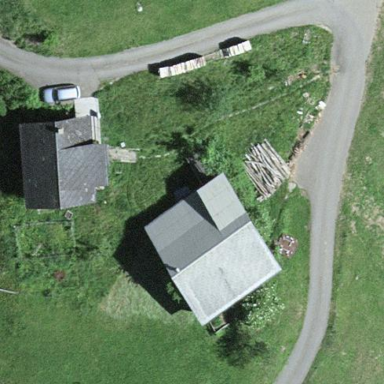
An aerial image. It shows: Farmyard in rural farm setting.